Question: I have made simple SingleViewApplication and added a label. Problem is the external display which is supposed to be in landscape but its in portrait, so whatever i do my app is in sideways as shown in picture. I have tried landscape orientation as well as portrait orientation.
Any thoughts on this.

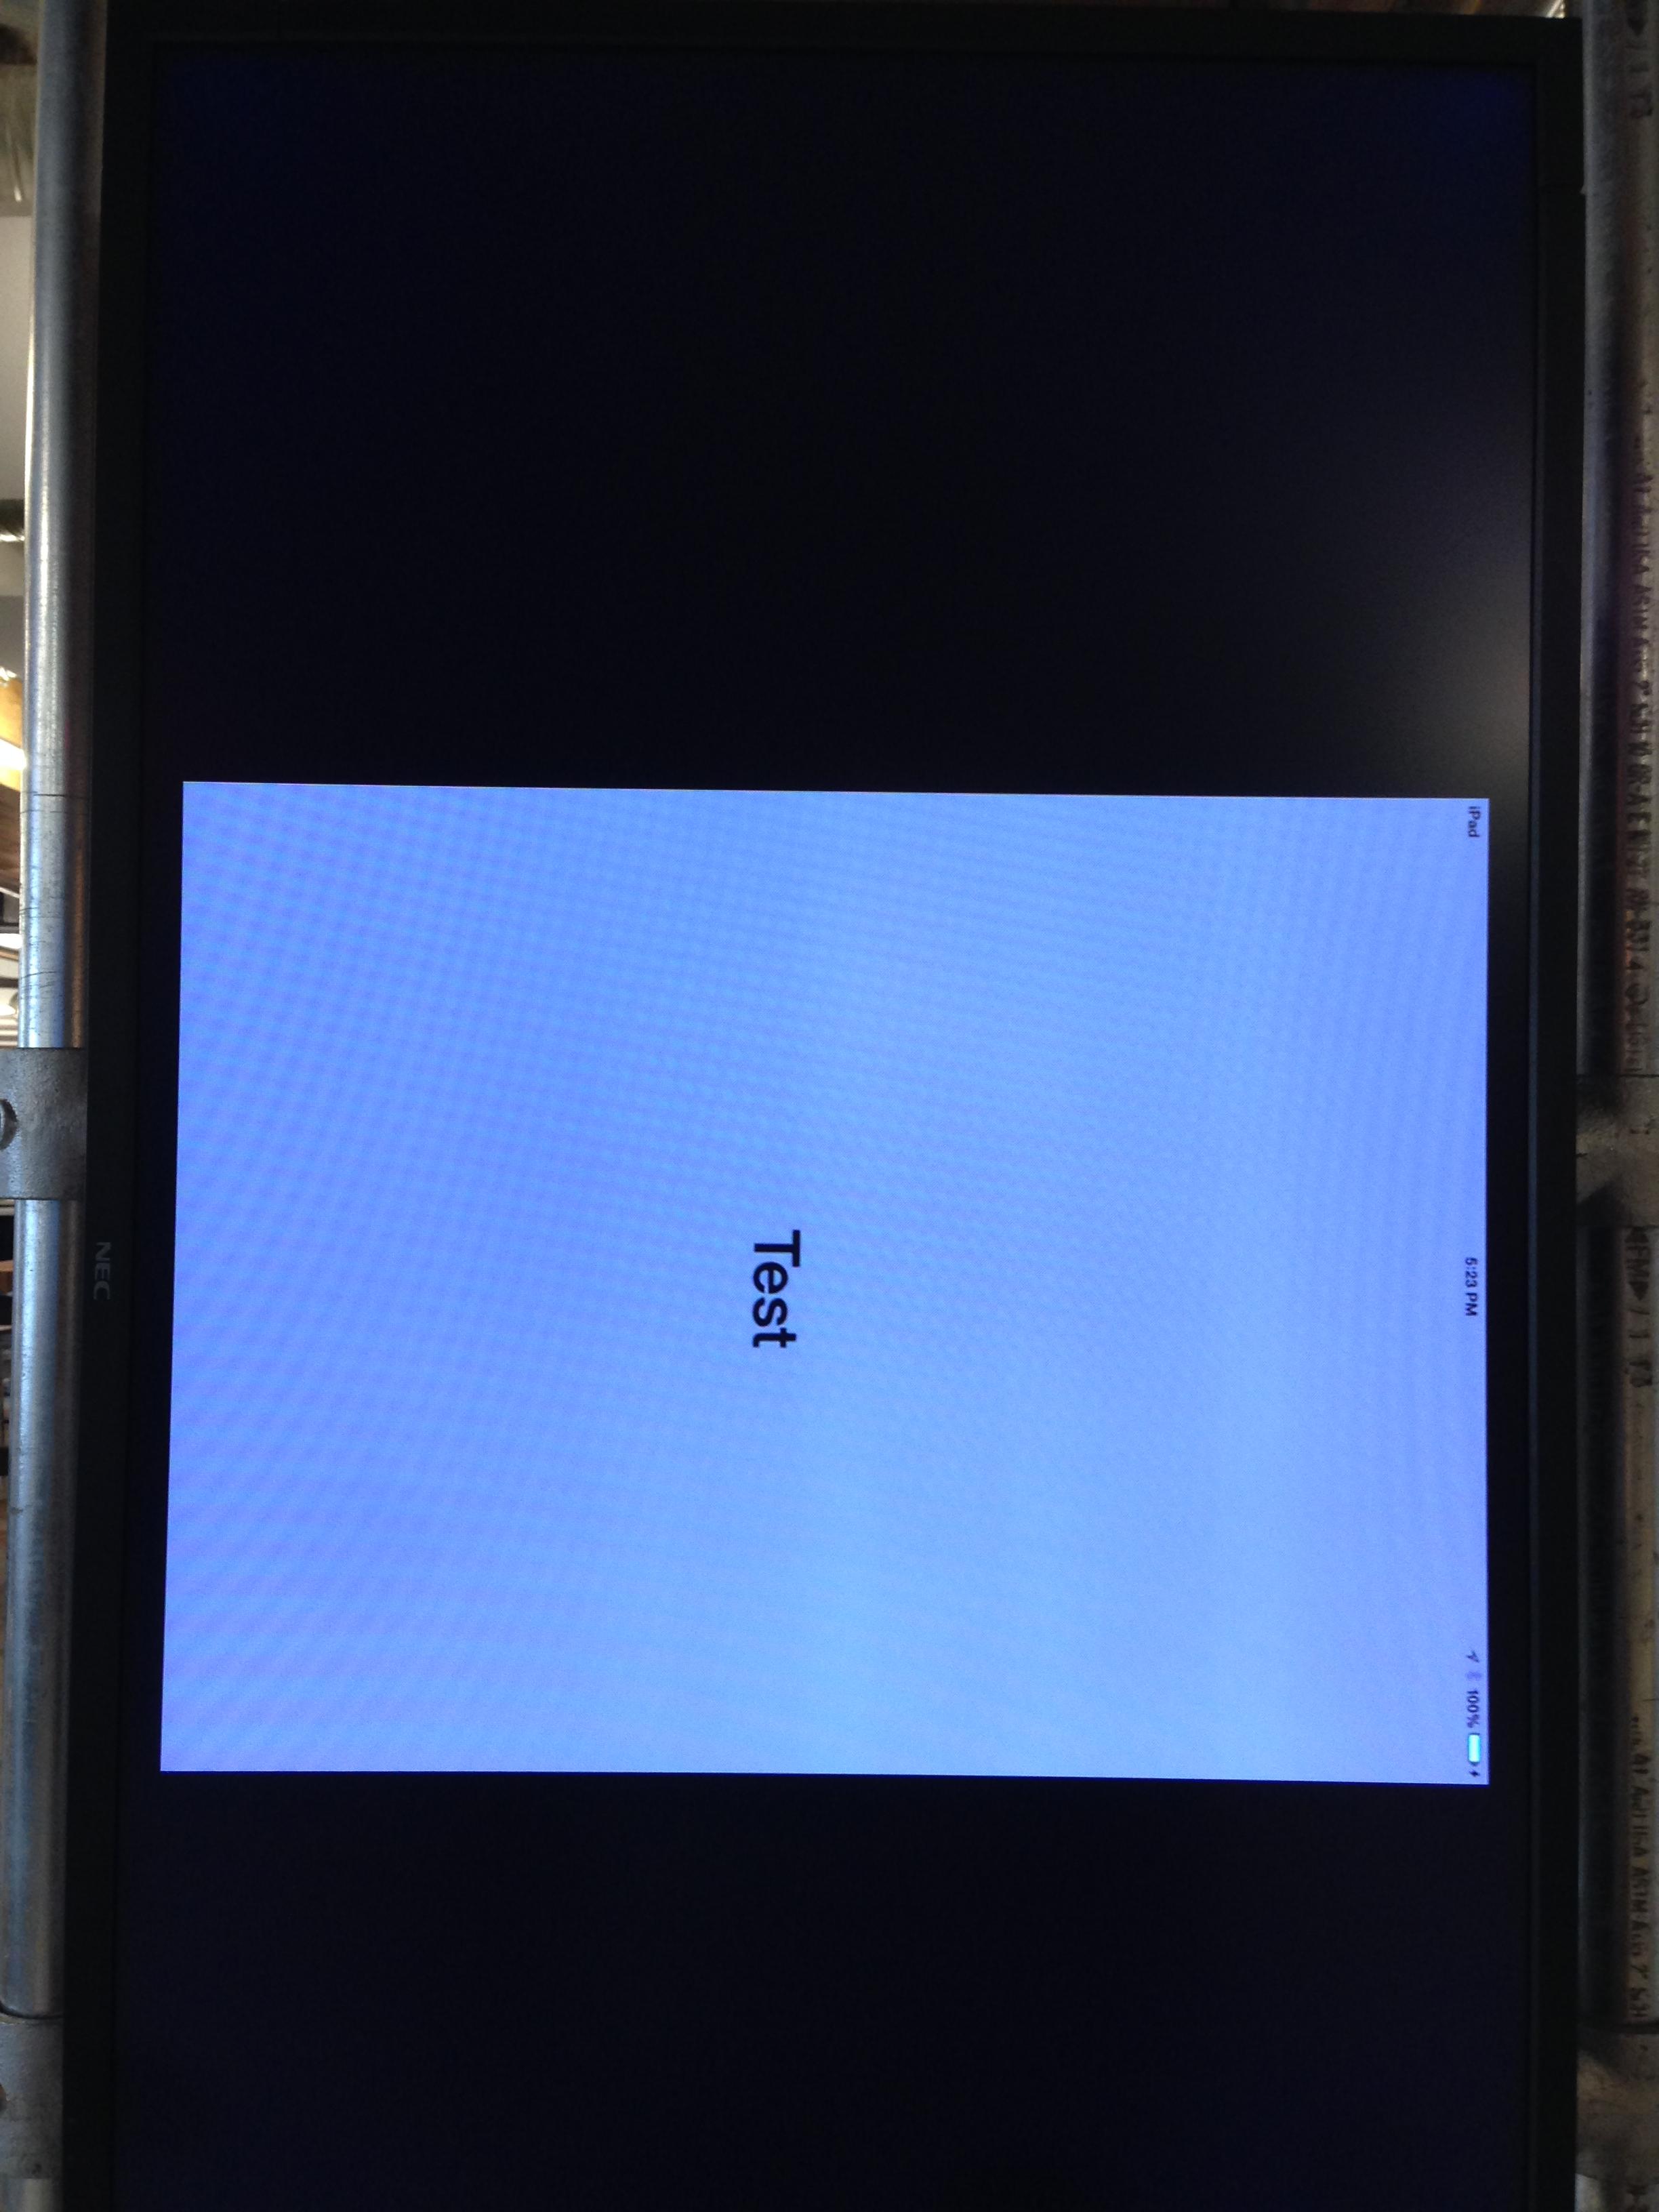
Answer: Fixed this issue by setting device orientation as Landscape and retuned NO in shouldAutoRatate